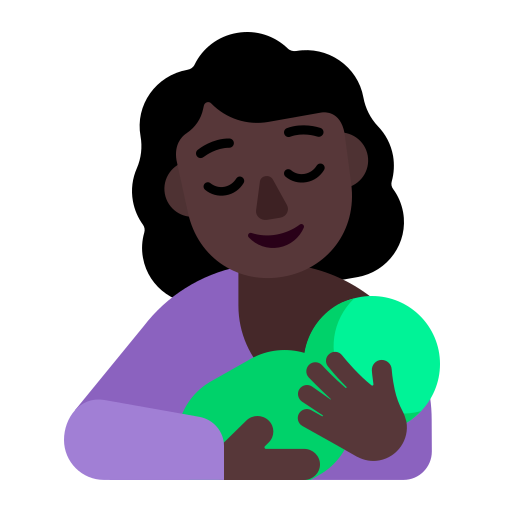
breast feeding flat dark